Question: Hi I have an inline list which is behaving strangely if the text in the anchor wraps onto the next line. I can solve it with 'line-height: 0;' but this also messes up the text. Any ideas on how to get them all on the same line?

'''
#communityBoardsLinks{ margin: 10px 0 20px 0; list-style: none; padding: 0;}
#communityBoardsLinks li{
display: inline-block;
background-color: black;
}
#communityBoardsLinks li a{
font-family: sans-serif;
display: block;
color: white;
font-weight: bold;
font-size: 24px;
width: 96px;
height: 96px;
padding: 10px;
text-decoration: none;
}
#communityBoardsLinks li a:hover{ color: red;}
#communityBoardsLinks li:last-child{ width: 115px;}
#wrapperMan{ width: 715px;}
'''
'''
<div id="wrapperMan">
<ul id="communityBoardsLinks">
<li><a href="#">Link</a></li>
<li><a href="#">Link</a></li>
<li><a href="#">Link</a></li>
<li><a href="#">Long Link</a></li>
<li><a href="#">Long Link</a></li>
<li><a href="#">Long Link</a></li>
</ul>
</div>
'''
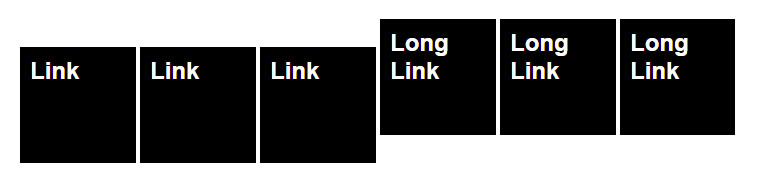
Answer: Add 'vertical-align: top;' in '#communityBoardsLinks li'.
'''
#communityBoardsLinks{ margin: 10px 0 20px 0; list-style: none; padding: 0;}
#communityBoardsLinks li{
display: inline-block;
background-color: black;
vertical-align: top;
}
#communityBoardsLinks li a{
font-family: sans-serif;
display: block;
color: white;
font-weight: bold;
font-size: 24px;
width: 96px;
height: 96px;
padding: 10px;
text-decoration: none;
}
#communityBoardsLinks li a:hover{ color: red;}
#communityBoardsLinks li:last-child{ width: 115px;}
#wrapperMan{ width: 715px;}
'''
'''
<div id="wrapperMan">
<ul id="communityBoardsLinks">
<li><a href="#">Link</a></li>
<li><a href="#">Link</a></li>
<li><a href="#">Link</a></li>
<li><a href="#">Long Link</a></li>
<li><a href="#">Long Link</a></li>
<li><a href="#">Long Link</a></li>
</ul>
</div>
'''